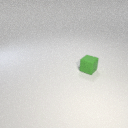
small green rubber cube